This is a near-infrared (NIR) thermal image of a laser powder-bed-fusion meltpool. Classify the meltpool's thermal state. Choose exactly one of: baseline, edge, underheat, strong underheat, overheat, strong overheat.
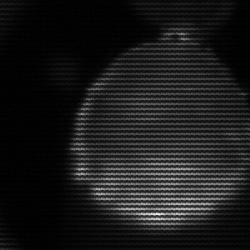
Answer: edge